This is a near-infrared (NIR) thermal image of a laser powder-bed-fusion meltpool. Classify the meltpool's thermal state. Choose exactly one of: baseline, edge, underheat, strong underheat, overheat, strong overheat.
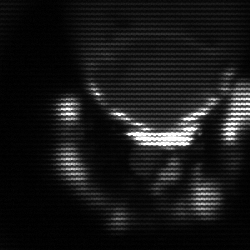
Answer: edge